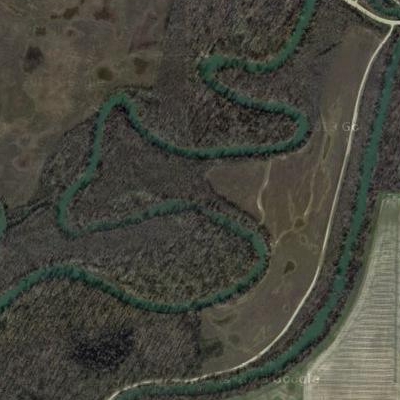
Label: RiverLake